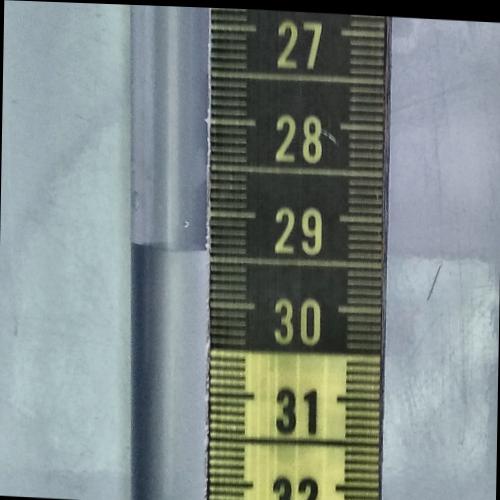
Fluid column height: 29.4 cm